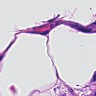
Metastatic tissue present: yes